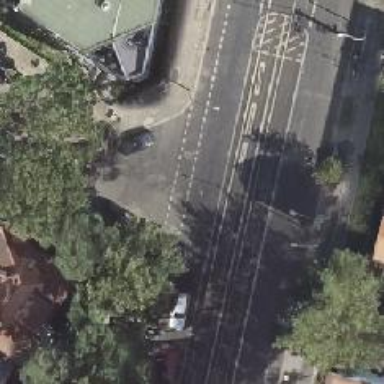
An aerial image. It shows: Unmarked crossing on the road.